Field crop: tomato
Growth stage: 1
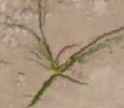
Species: cyperus